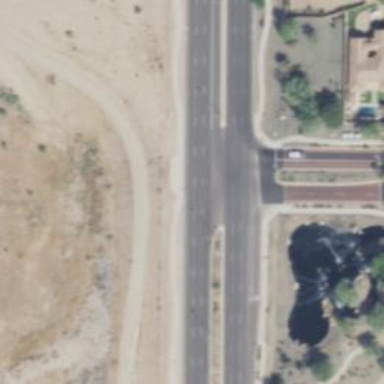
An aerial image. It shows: Tertiary road with asphalt surface.